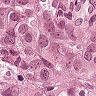
Metastatic tissue present: yes